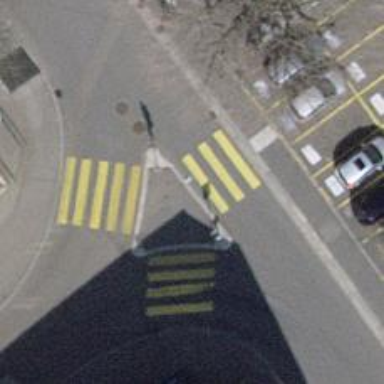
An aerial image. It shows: Kerb barrier.